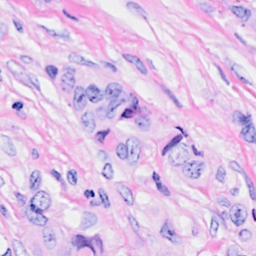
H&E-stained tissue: Breast